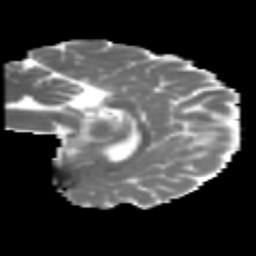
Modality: MD
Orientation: sagittal
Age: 31
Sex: female
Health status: healthy